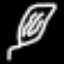
Label: leaf